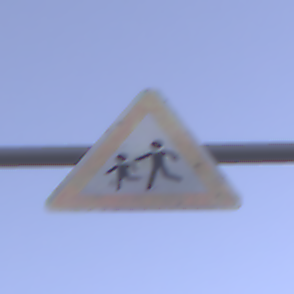
Verkehrszeichen: KinderRechts
Umgebung: Outdoor, Nature
Tageszeit: Dusk
Wetter: Clear
Licht: Natural
Jahreszeit: NotSpecified
Kontrast: LowContrast